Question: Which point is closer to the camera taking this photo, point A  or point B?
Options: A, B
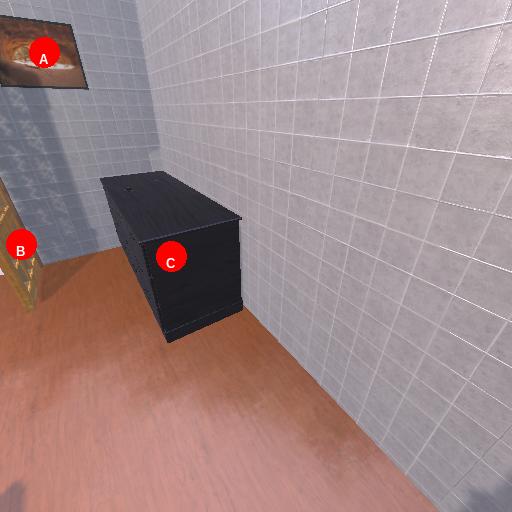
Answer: A